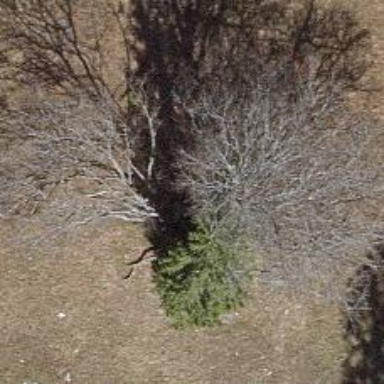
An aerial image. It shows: Broadleaved tree with lush foliage.